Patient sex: M
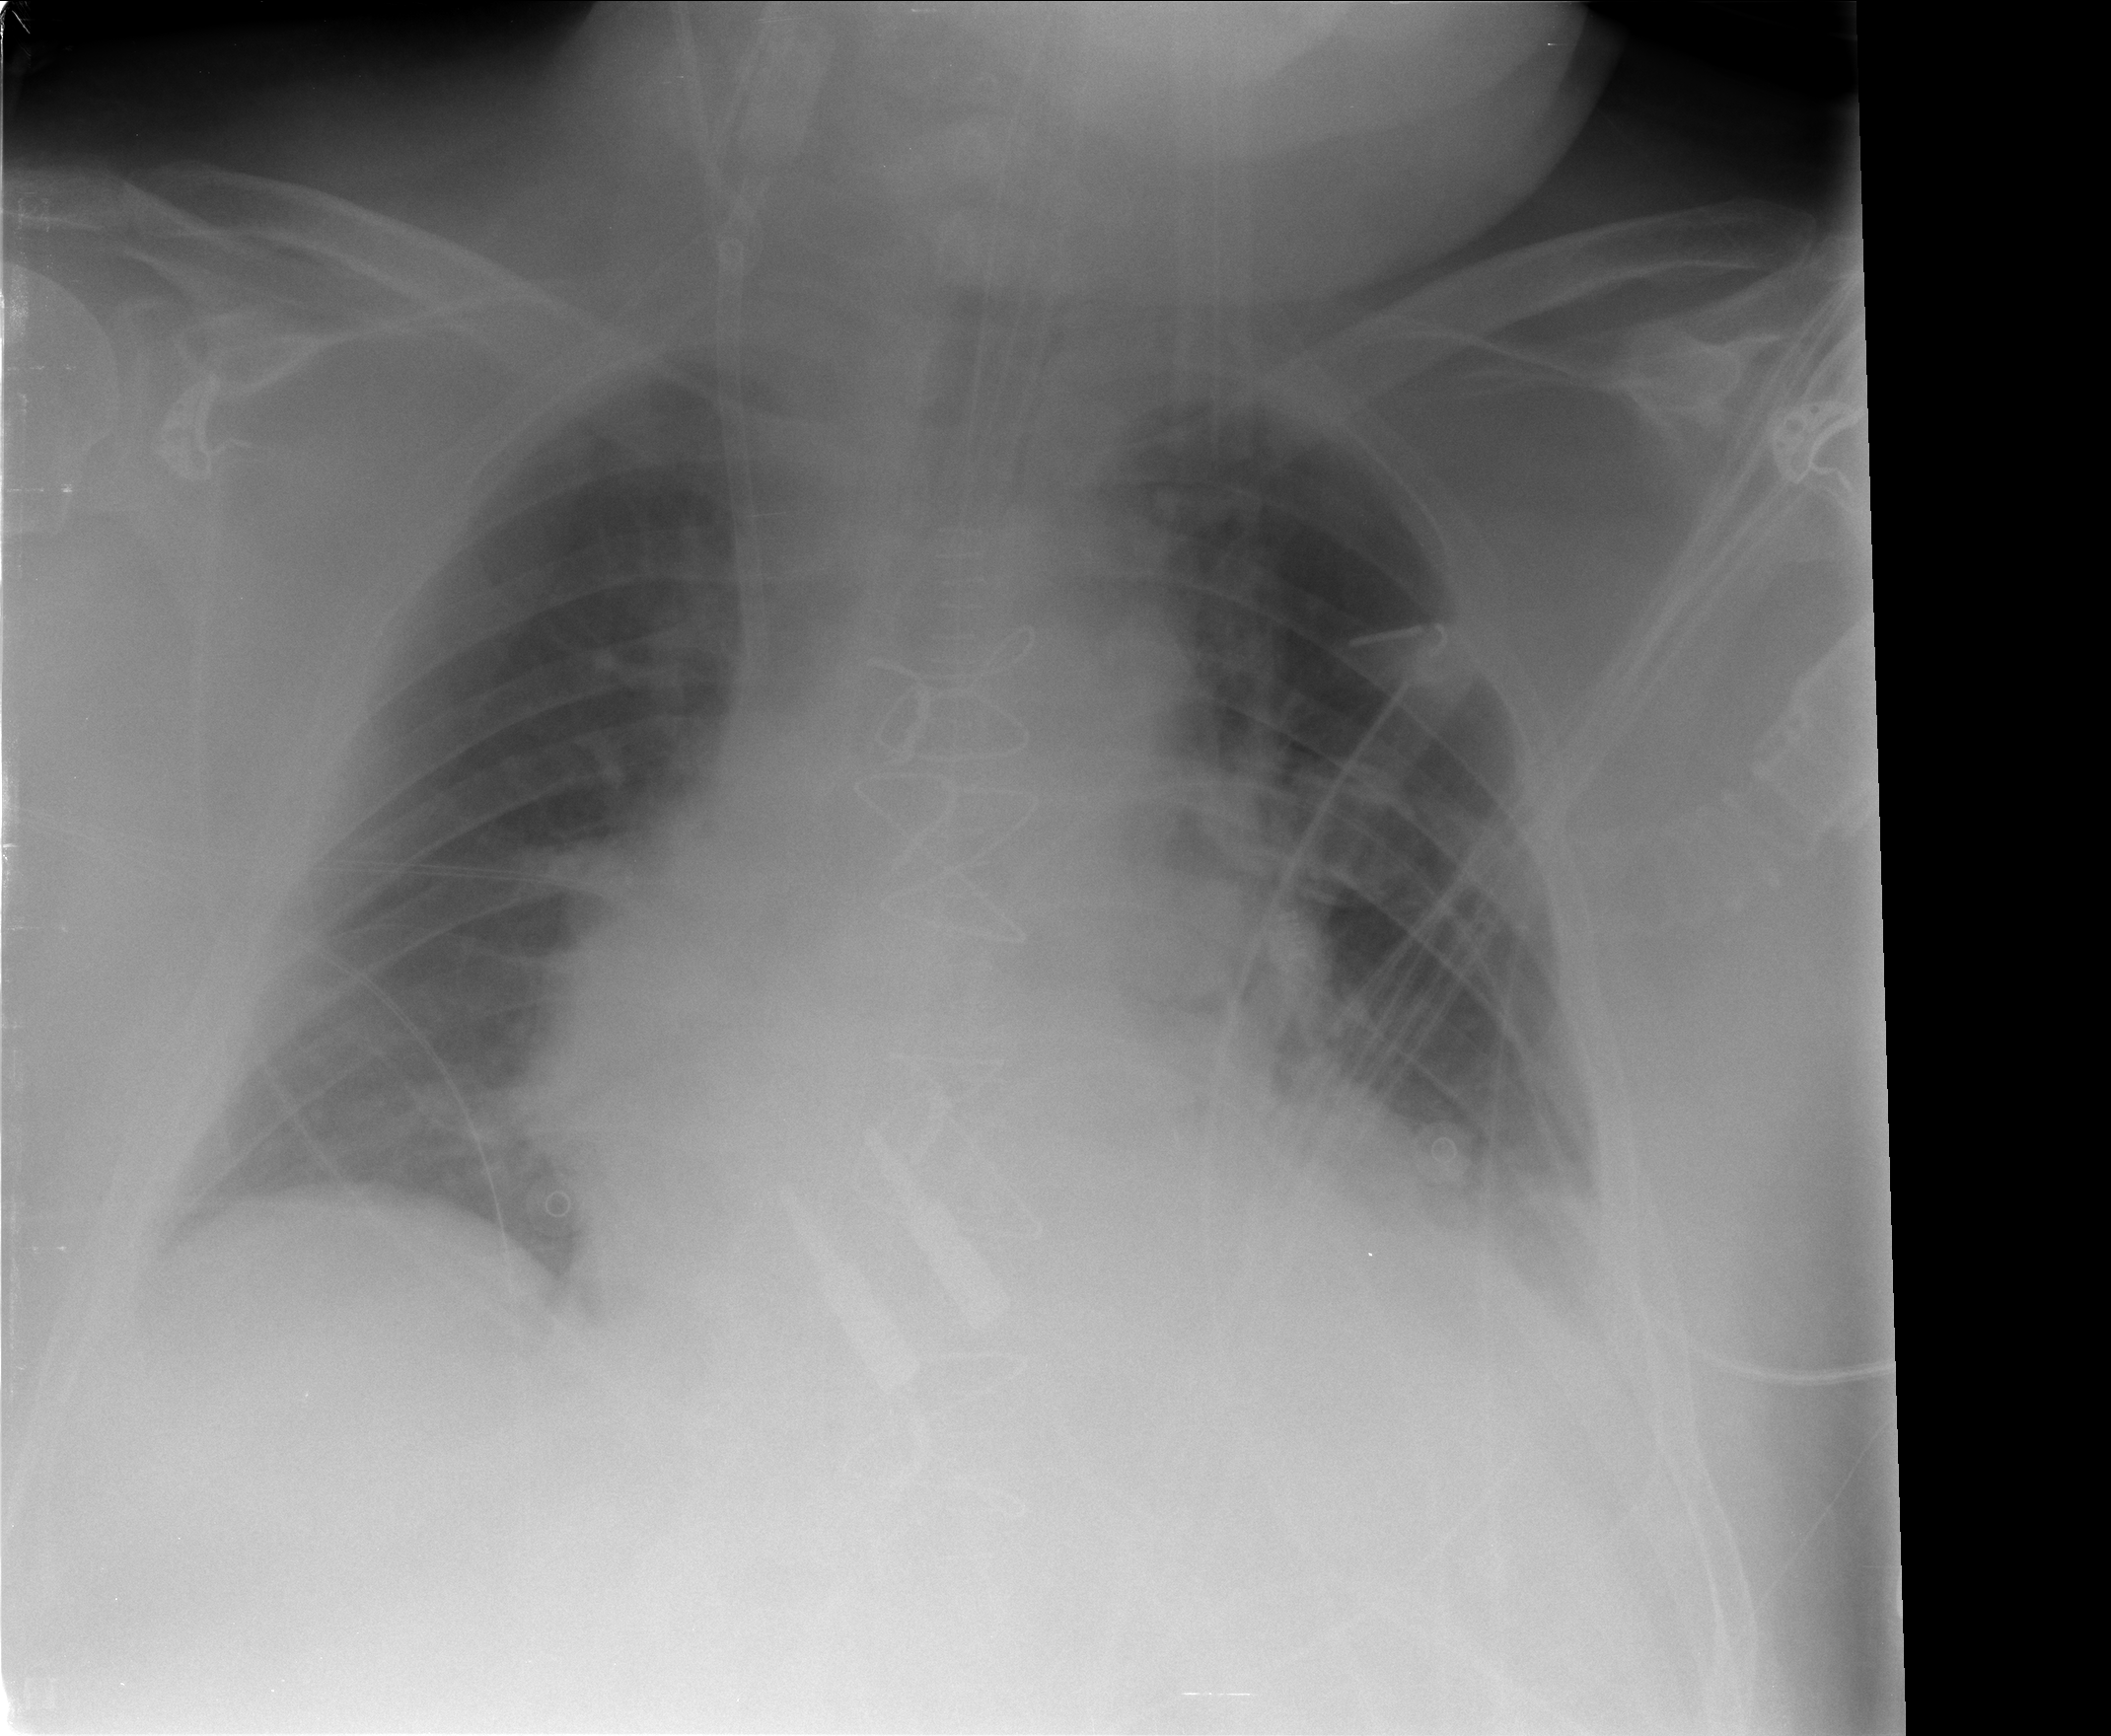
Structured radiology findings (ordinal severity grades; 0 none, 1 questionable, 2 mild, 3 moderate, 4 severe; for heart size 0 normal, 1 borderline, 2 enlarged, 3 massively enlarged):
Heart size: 2
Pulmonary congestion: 2
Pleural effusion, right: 1
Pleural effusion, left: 2
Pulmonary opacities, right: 0
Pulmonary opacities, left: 0
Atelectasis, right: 2
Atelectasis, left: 2